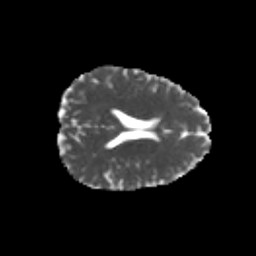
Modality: MD
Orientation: axial
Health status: healthy
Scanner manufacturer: philips
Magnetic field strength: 3 T
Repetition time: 6.964 s
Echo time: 0.092 s